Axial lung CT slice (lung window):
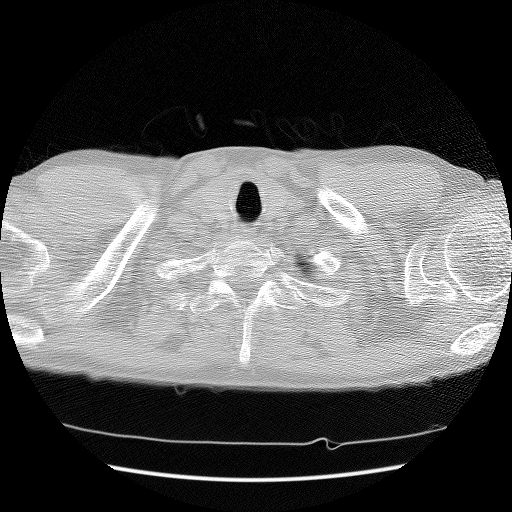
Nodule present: no